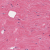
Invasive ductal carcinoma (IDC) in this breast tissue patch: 0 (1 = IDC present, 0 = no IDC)